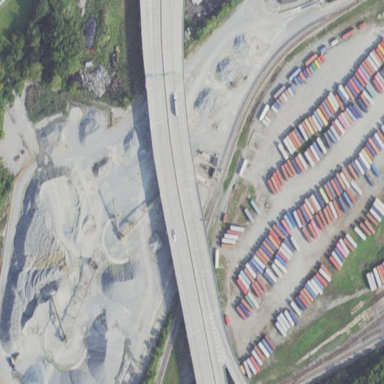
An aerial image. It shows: Industrial area used for aggregate distribution.